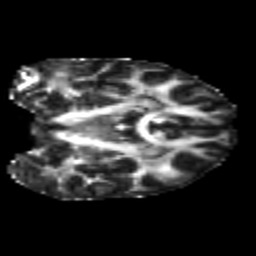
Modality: FA
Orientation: coronal
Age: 24
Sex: female
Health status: healthy
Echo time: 0.074 s